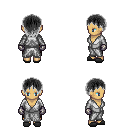
a pixel art fantasy rpg character, female body template, human, tanned skin, white robe, gold greaves, gray plain hairstyle, metal gloves, gray slippers, four views (front, back, left, right), 2x2 character sprite sheet, small pixel art, hard edges, no anti-aliasing